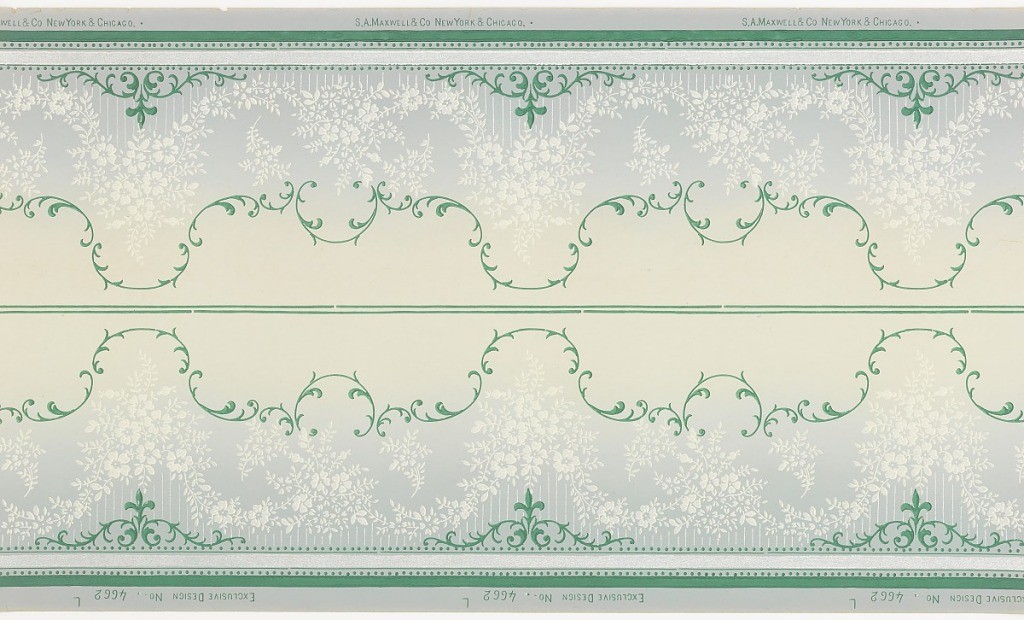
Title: Frieze
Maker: Maxwell & Co., S.A., Chicago, Illinois, USA
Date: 1905–1915
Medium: Machine-printed paper
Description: Printed two across. White floral swags centered between two bands of blue foliate scrolls. Background shades from blue at bottom to light yellow/gray at top.